Interaction volume radius: 5 \u00c5
Interaction volume height: 15 \u00c5
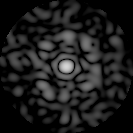
Disorder parameter: 0.7949